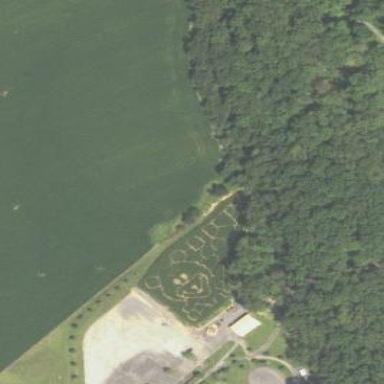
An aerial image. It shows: Maze attraction.